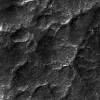
Atmospheric dust classification: not_dusty